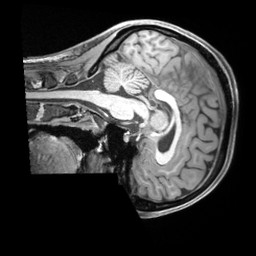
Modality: T1w
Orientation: sagittal
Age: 25
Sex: female
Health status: ill
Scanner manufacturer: siemens
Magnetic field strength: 3 T
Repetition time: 2.2 s
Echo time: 0.00218 s